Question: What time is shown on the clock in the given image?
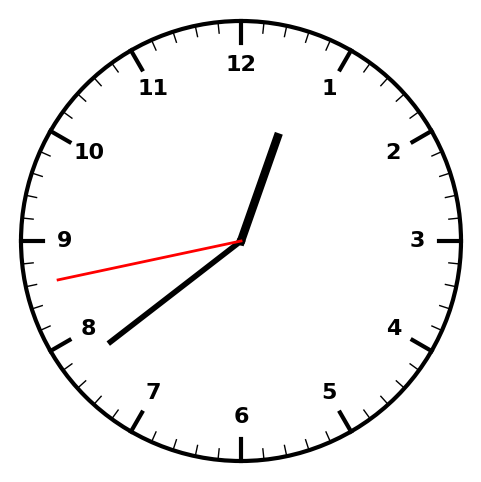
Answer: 12:38:43